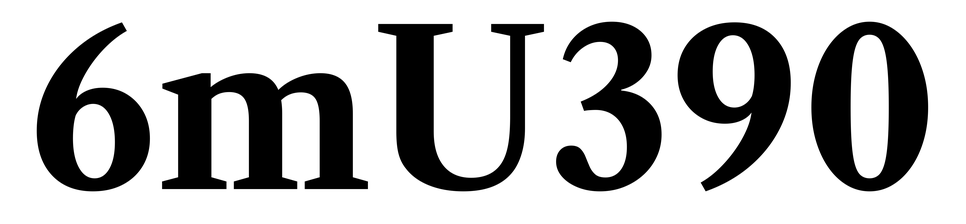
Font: LibreCaslonText_Bold